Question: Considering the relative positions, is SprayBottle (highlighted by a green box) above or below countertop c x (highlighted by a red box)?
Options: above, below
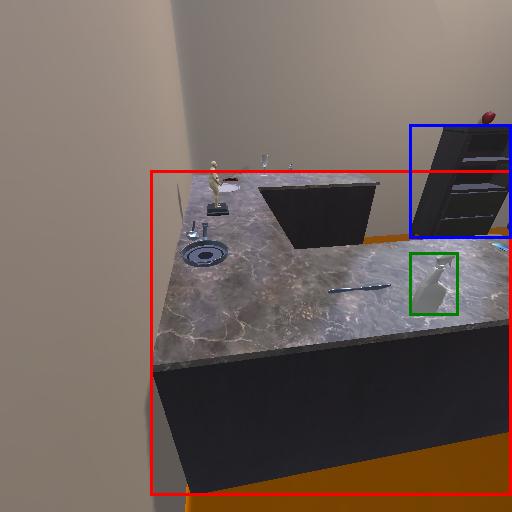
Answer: above